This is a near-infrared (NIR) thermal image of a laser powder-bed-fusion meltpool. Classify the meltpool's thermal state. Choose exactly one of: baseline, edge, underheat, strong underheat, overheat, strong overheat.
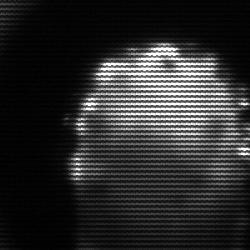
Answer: baseline